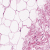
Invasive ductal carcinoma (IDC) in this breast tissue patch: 0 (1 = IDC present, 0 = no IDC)